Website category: auto
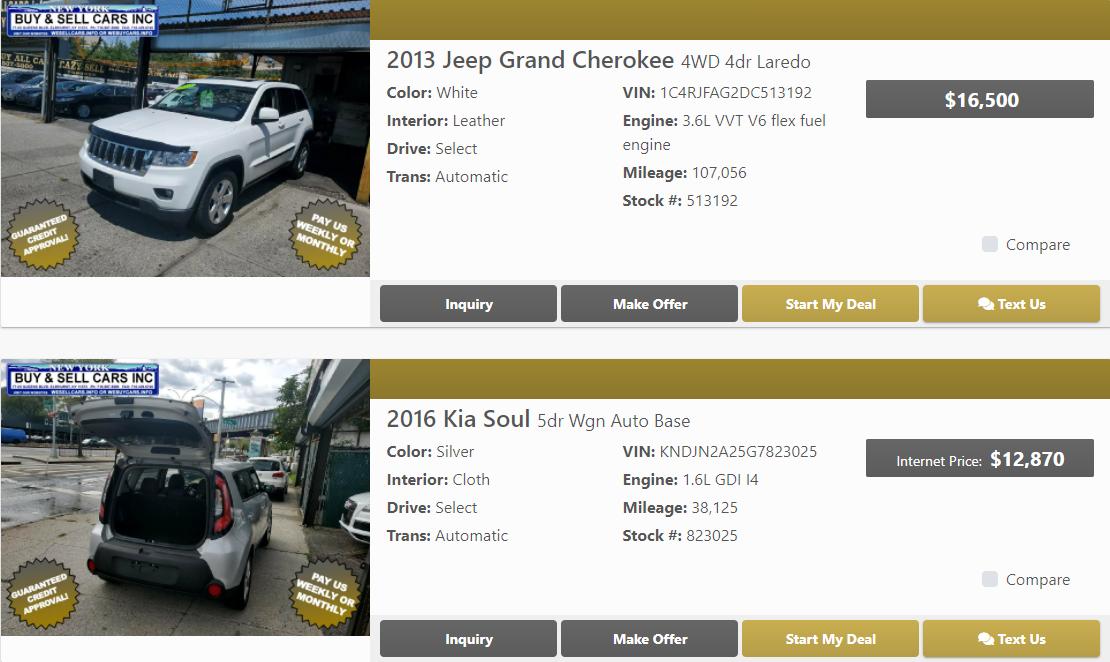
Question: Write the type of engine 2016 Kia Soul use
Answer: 1.6L GDI I4

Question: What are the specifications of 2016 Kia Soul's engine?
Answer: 1.6L GDI I4

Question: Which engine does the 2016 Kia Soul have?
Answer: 1.6L GDI I4

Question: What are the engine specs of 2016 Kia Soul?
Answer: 1.6L GDI I4

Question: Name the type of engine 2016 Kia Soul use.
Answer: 1.6L GDI I4

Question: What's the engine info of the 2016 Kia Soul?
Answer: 1.6L GDI I4

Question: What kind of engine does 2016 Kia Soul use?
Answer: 1.6L GDI I4

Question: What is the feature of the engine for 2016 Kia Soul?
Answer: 1.6L GDI I4

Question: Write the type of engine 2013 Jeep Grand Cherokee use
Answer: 3.6L VVT V6 flex fuel engine

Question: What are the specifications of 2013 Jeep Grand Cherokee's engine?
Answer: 3.6L VVT V6 flex fuel engine

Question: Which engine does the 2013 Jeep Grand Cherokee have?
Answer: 3.6L VVT V6 flex fuel engine

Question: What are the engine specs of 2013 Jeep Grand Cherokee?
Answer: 3.6L VVT V6 flex fuel engine

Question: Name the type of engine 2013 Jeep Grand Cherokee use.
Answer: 3.6L VVT V6 flex fuel engine

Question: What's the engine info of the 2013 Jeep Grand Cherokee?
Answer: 3.6L VVT V6 flex fuel engine

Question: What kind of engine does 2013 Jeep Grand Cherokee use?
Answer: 3.6L VVT V6 flex fuel engine

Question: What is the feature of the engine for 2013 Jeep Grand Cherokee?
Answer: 3.6L VVT V6 flex fuel engine

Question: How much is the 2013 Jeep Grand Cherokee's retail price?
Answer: $16,500

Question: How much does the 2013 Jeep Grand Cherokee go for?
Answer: $16,500

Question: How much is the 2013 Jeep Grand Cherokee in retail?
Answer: $16,500

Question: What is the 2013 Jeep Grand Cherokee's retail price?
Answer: $16,500

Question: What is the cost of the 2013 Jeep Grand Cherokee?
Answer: $16,500

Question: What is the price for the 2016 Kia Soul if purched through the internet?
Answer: $12,870

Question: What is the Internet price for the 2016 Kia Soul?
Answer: $12,870

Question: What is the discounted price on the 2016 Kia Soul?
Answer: $12,870

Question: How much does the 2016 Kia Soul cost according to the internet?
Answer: $12,870

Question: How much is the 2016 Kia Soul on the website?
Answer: $12,870

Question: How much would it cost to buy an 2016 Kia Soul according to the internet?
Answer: $12,870

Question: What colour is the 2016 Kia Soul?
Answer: Silver

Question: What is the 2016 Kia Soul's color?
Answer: Silver

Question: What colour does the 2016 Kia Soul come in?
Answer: Silver

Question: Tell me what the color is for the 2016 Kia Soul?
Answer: Silver

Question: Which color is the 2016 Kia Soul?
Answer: Silver

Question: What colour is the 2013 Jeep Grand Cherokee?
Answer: White

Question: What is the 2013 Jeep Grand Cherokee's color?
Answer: White

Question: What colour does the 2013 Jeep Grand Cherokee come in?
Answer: White

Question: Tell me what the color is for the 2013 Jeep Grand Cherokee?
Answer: White

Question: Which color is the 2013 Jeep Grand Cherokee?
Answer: White

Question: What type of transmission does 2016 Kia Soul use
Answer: Automatic

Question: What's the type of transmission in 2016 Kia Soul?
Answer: Automatic

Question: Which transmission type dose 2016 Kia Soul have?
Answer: Automatic

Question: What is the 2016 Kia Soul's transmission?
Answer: Automatic

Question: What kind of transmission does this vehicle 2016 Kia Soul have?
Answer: Automatic

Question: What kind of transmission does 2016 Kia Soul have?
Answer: Automatic

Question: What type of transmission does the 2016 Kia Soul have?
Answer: Automatic

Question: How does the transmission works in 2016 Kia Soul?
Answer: Automatic

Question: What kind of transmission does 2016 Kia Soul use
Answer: Automatic

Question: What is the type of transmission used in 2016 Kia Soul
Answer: Automatic

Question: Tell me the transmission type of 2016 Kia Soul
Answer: Automatic

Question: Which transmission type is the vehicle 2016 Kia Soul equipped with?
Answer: Automatic

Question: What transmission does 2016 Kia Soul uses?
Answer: Automatic

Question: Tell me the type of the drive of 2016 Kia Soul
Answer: Select

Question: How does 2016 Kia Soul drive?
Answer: Select

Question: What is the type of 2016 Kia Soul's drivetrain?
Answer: Select

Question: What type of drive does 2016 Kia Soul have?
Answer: Select

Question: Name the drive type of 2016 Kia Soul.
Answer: Select

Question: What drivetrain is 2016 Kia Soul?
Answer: Select

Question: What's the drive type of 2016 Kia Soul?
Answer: Select

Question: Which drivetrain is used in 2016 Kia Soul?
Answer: Select

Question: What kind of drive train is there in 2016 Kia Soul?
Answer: Select

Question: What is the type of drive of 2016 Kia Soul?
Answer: Select

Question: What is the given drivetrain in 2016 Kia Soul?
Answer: Select

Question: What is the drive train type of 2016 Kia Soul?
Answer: Select

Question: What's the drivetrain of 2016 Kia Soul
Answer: Select

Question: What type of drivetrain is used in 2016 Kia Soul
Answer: Select